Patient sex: F
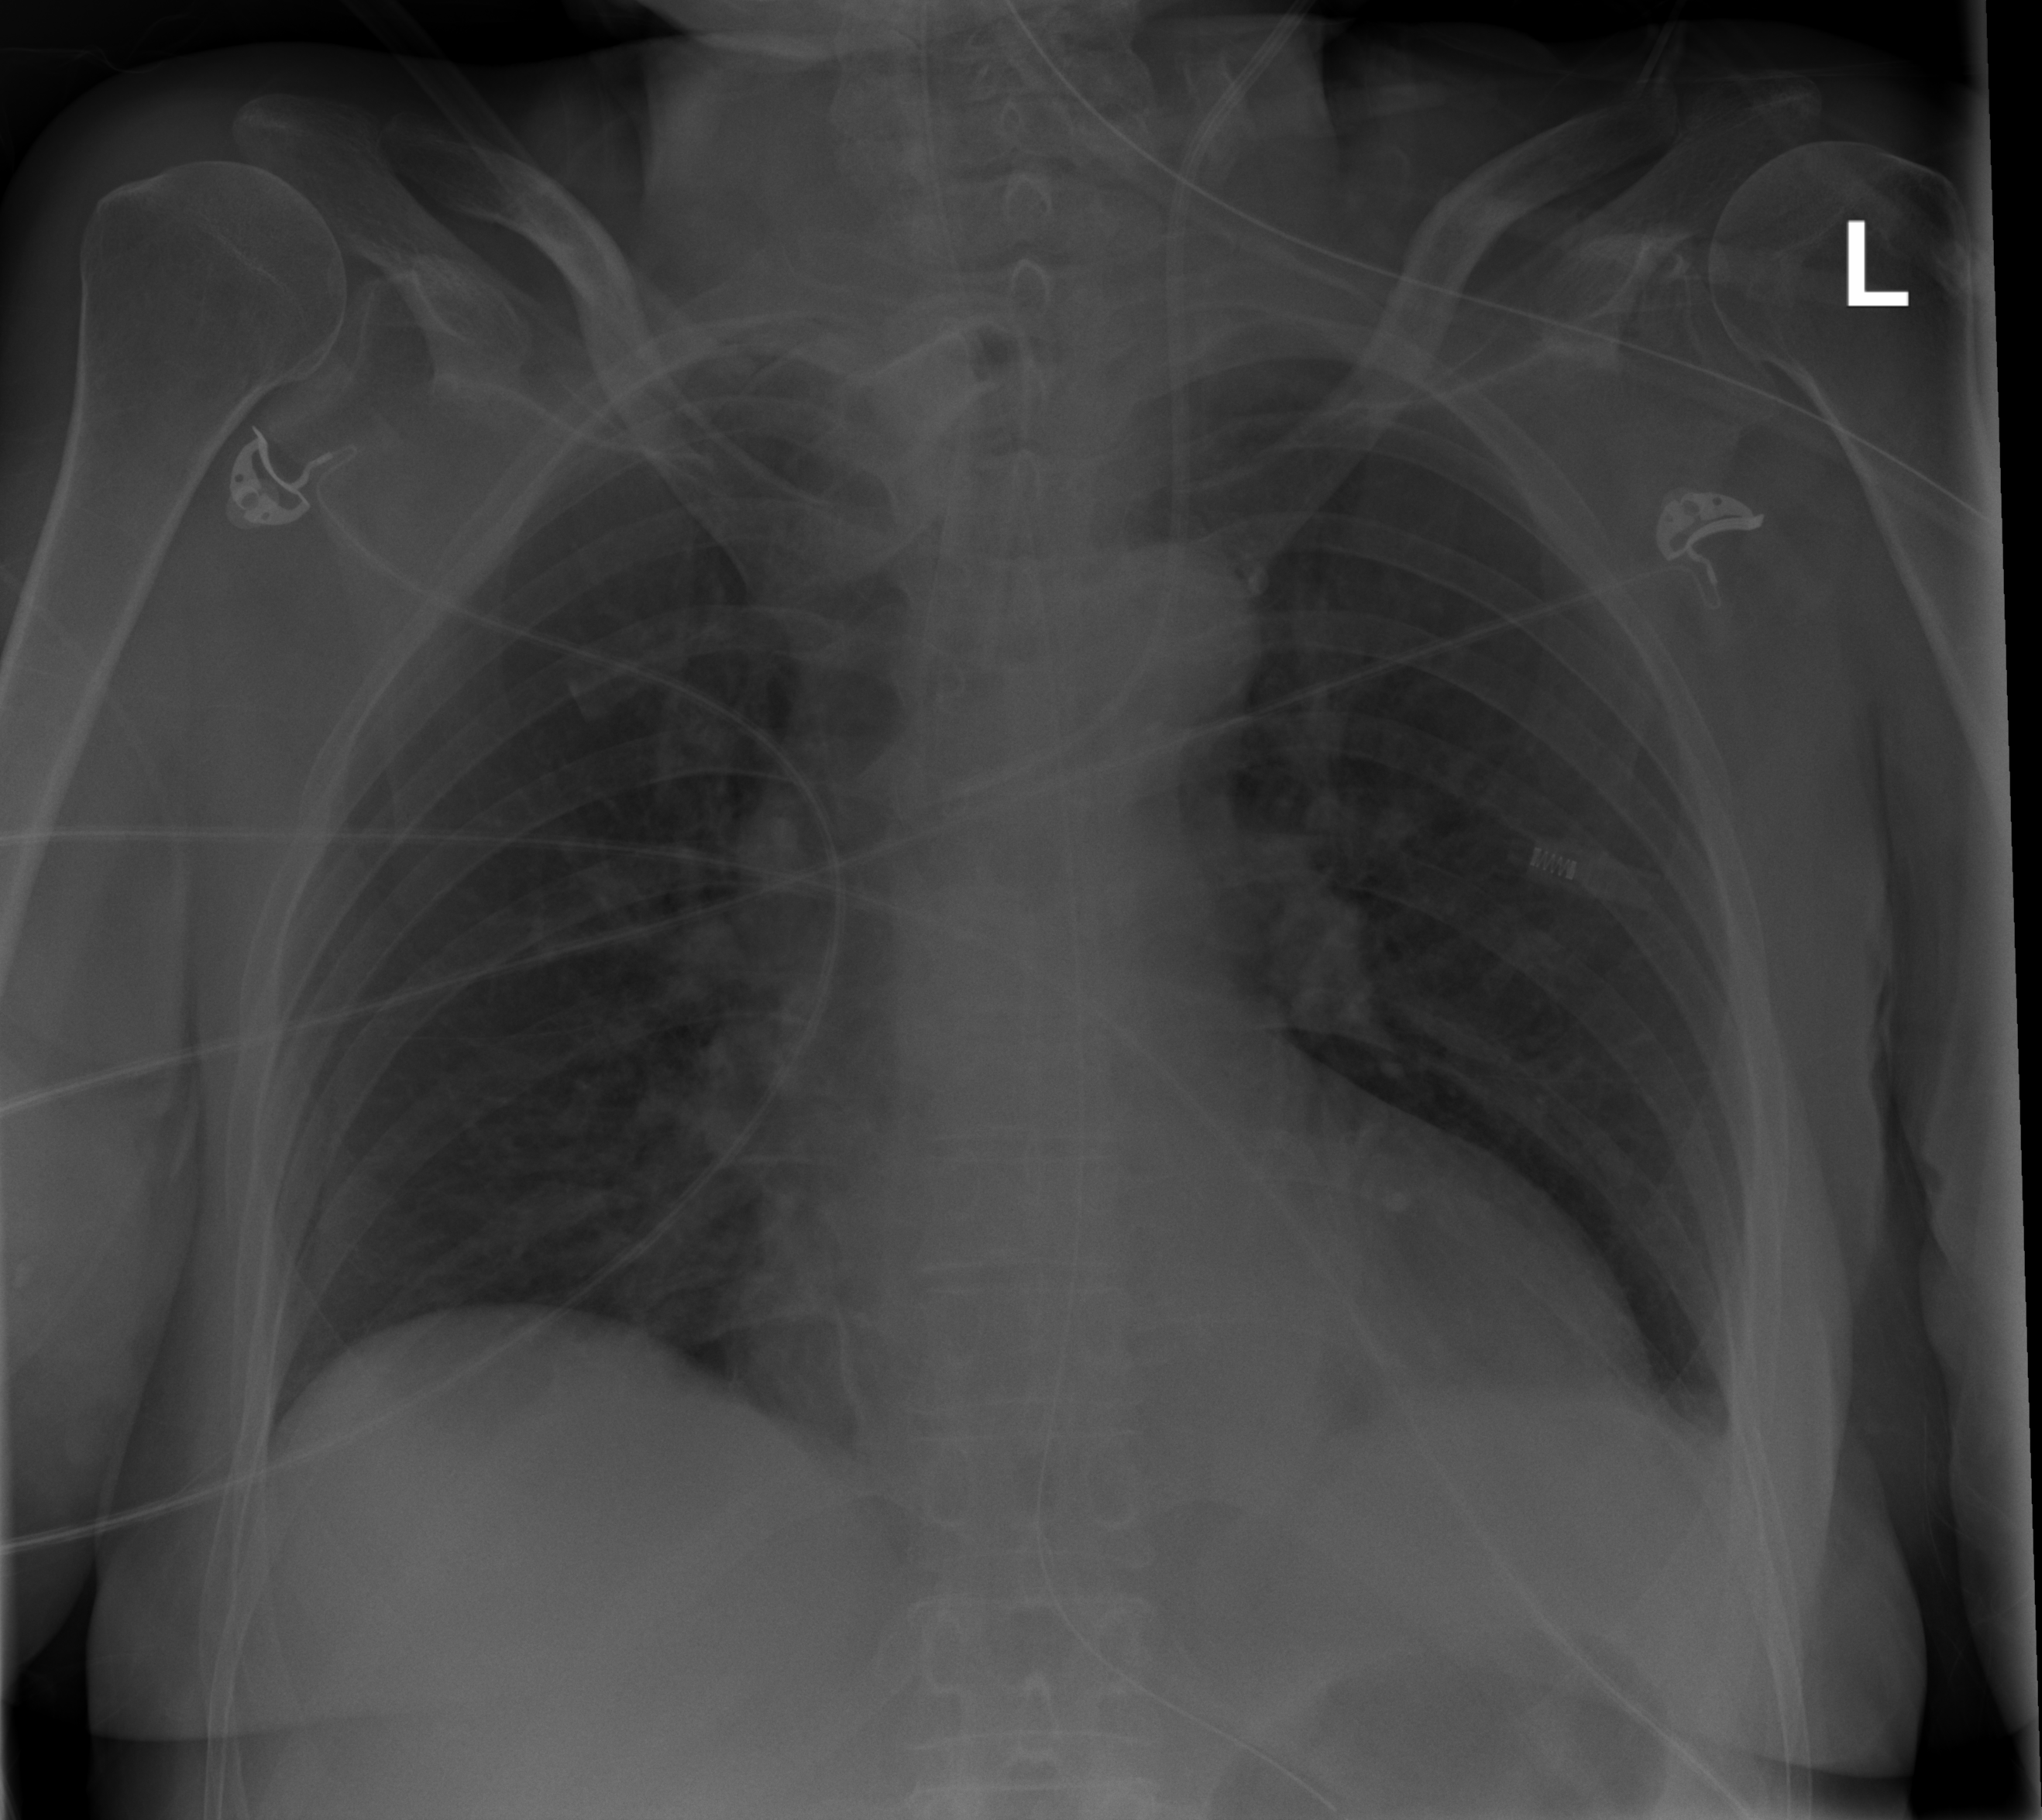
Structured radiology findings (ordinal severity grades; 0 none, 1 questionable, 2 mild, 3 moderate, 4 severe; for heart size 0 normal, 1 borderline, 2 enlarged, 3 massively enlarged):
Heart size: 2
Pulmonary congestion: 2
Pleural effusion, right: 0
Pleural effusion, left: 1
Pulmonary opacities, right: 1
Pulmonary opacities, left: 1
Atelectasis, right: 2
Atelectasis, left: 2